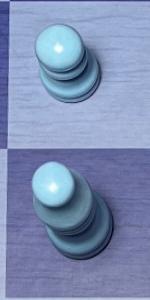
Label: Bishop_White